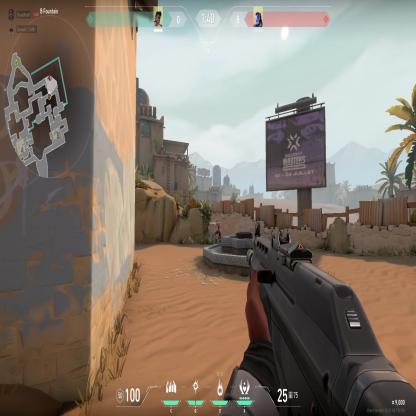
Label: enemy